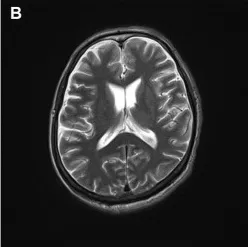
Brain and lumbar MRI. Brain images showed meningeal enhancement and enlargement of arachnoid villi (A-D).
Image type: radiology (mri)